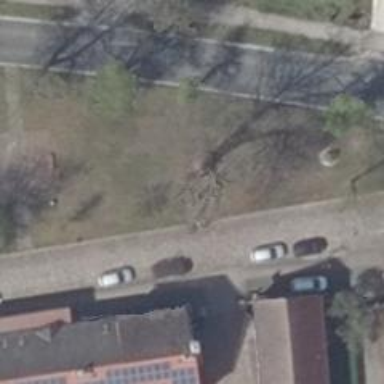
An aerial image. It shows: Semi-deciduous broadleaved tree.